Field crop: maize
Growth stage: 2
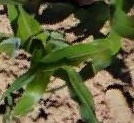
Species: maize